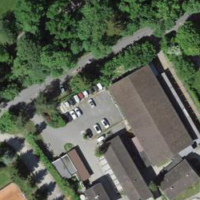
EUNIS habitat code: 53
Species observed at this site:
Euonymus europaeus